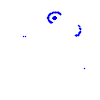
Particle: kaon